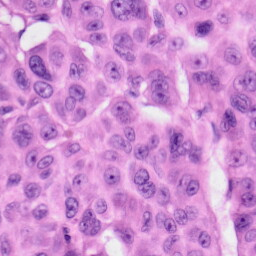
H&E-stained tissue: Skin